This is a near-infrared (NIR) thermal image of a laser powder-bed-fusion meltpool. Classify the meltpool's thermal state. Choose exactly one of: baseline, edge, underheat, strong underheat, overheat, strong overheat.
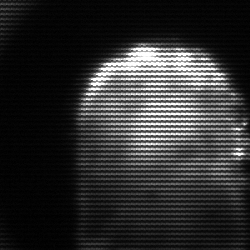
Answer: baseline